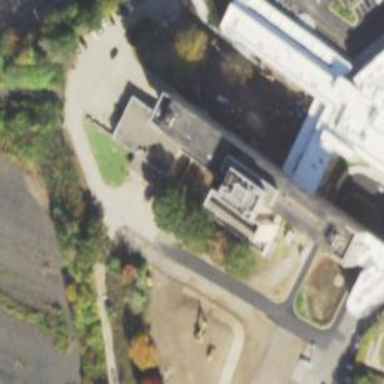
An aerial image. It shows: Part of building is shown in the image.